Question: Would really appreciate some help. Pretty basic problem. In column A I have SSN's, Column B I also have SSN's and in column C I have dates associated with the SSN's in Column B. The problem the 2 different SSN's columns don't match and I need them too. Problem 2: The dates in column C need to stay associated with the same socials in column b.

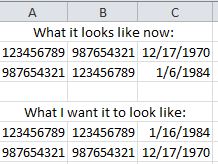
Answer: This is fairly simple.
Either in a new sheet or in separate columns from your original data, create create a column that represents the same column as A or the original SSN's, this can easily be done with a simple reference formula '=A1' and autofilled down. You can do the same for the second column that is a copy of the first SSN.
For the third column just use a simple 'INDEX'and 'MATCH'formula like this:
'''
=INDEX(C:C,MATCH(E1,B:B,0))
'''
This formula I have the new data in Columns 'E-G' with this formula in column G.
What this formula is doing is looking for the value of E1 within column B (looking for the value of the first SSN within the span of the column B). It will then grab the date value from column C associated with the found value in B. This will work if multiple of the same SSN's are found within column B.
Note: You have to set the formatting of the formula cell as a 'Date'